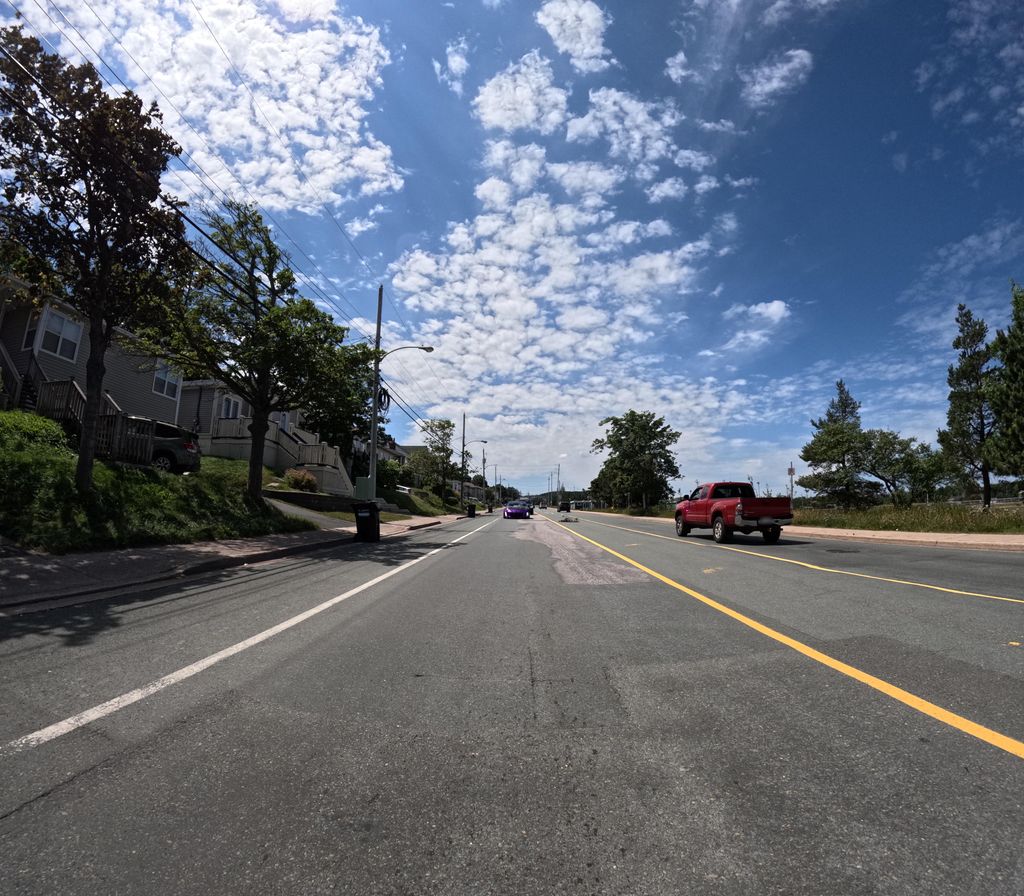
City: st_johns